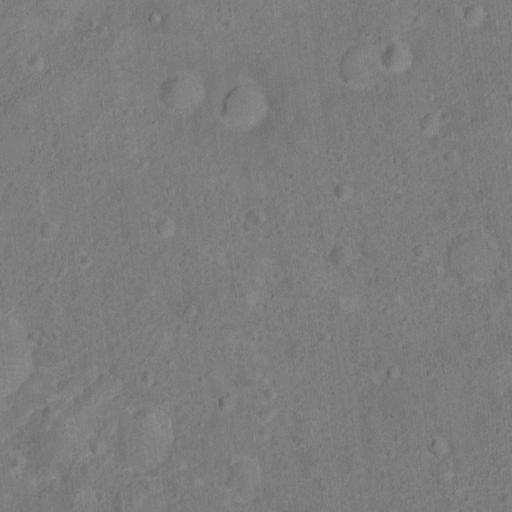
Classes present: Background